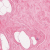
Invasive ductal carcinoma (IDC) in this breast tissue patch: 0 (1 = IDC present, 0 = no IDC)